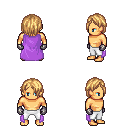
a pixel art fantasy rpg character, male body template, human, tanned skin, lavender cape, white pants, light blonde bangs hairstyle, metal gloves, four views (front, back, left, right), 2x2 character sprite sheet, small pixel art, hard edges, no anti-aliasing